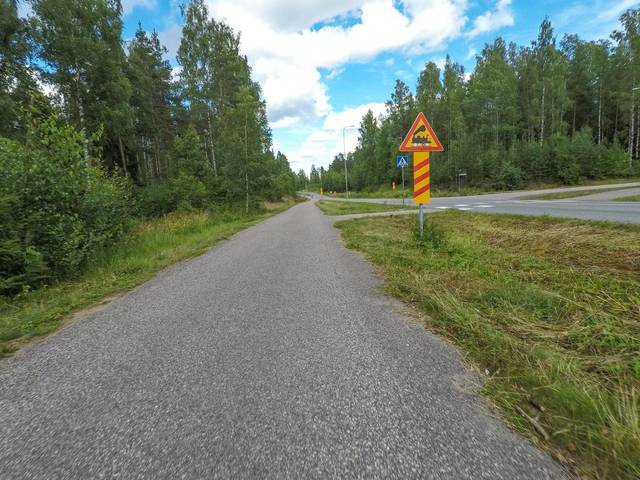
Region: Finland
Coordinates: 61.12, 28.47